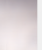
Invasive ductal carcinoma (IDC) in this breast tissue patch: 0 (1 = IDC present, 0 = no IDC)